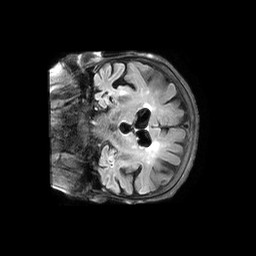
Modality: FLAIR
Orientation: coronal
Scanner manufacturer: philips
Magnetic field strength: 3 T
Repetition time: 11 s
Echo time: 0.12 s